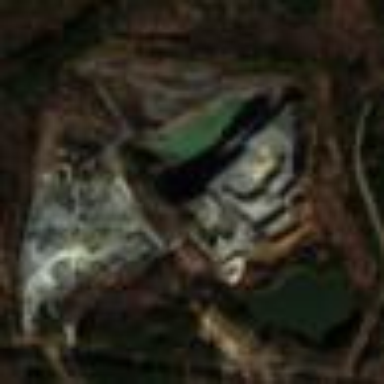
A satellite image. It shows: Quarry area marked as mine.